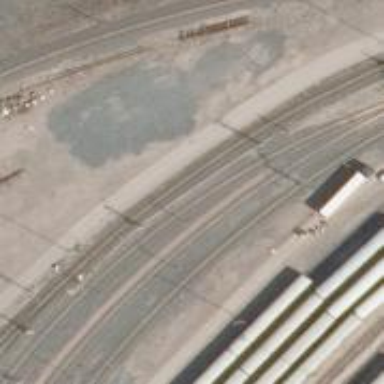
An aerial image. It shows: Railway signal.